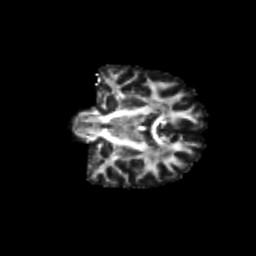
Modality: FA
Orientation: coronal
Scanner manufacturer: siemens
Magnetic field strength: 3 T
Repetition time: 9.2 s
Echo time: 0.084 s